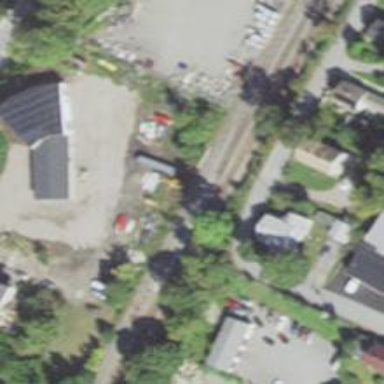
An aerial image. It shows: Rail spur service.